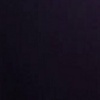
Label: space